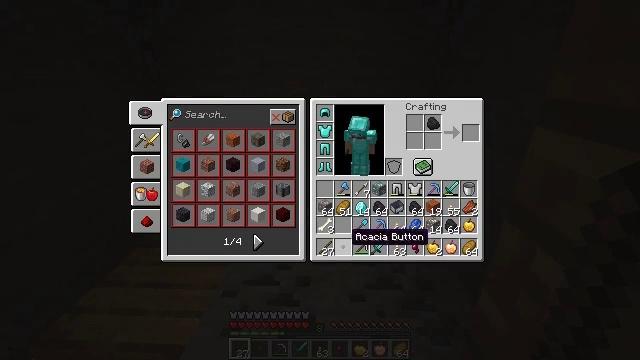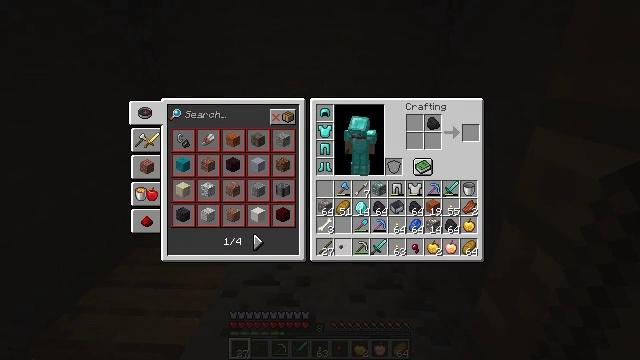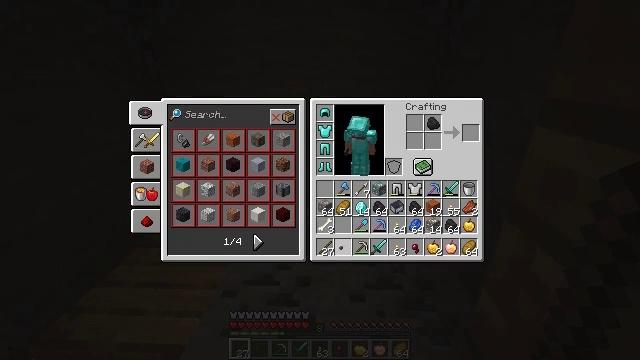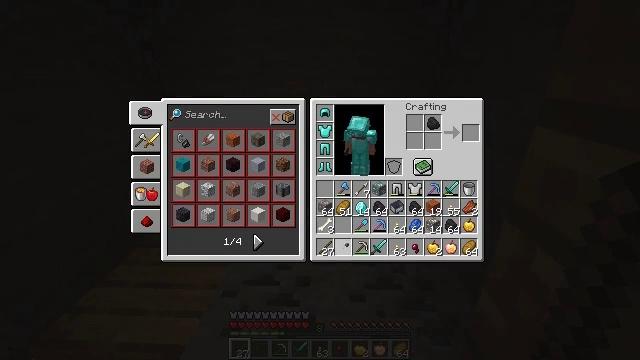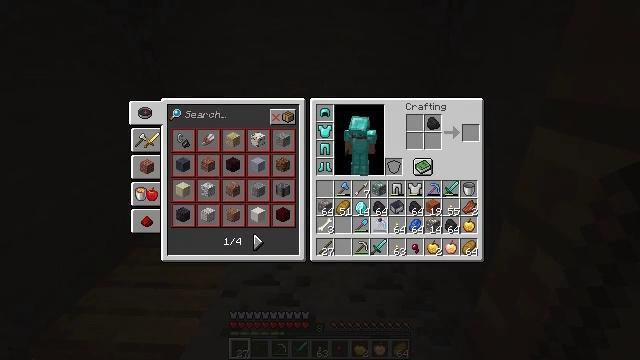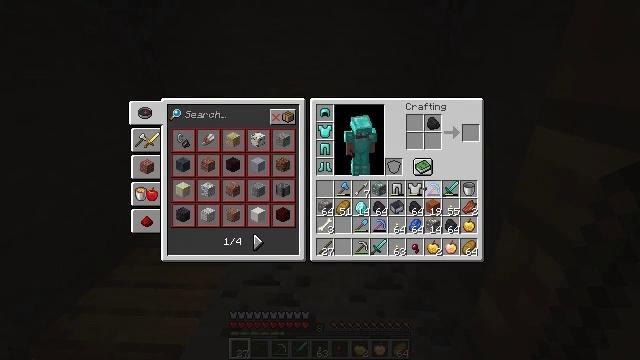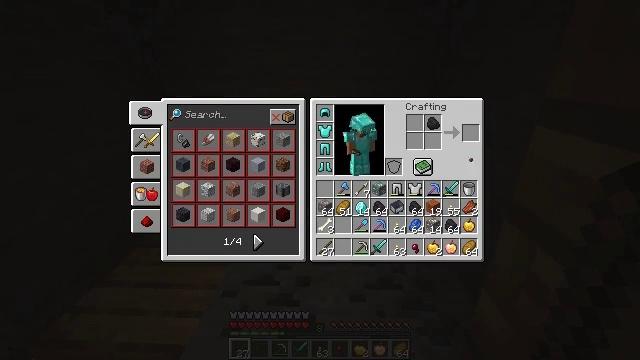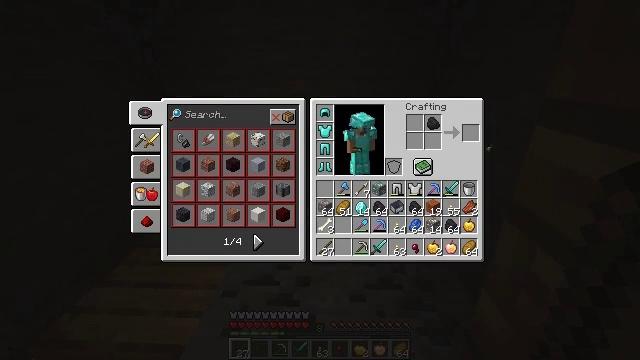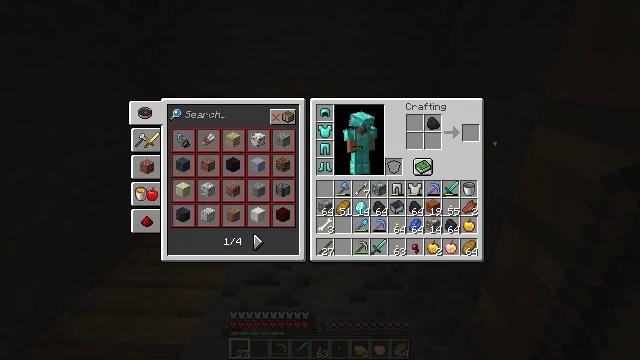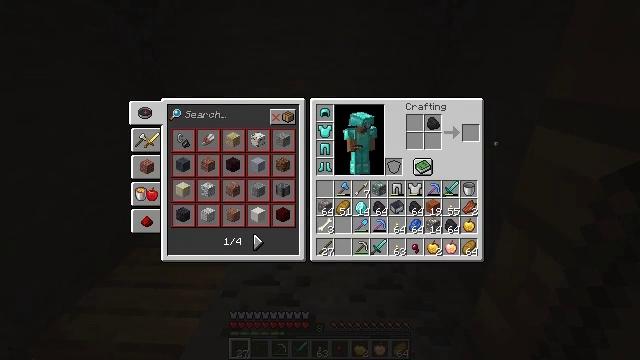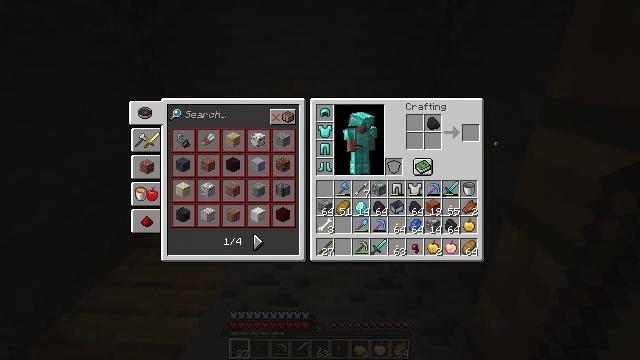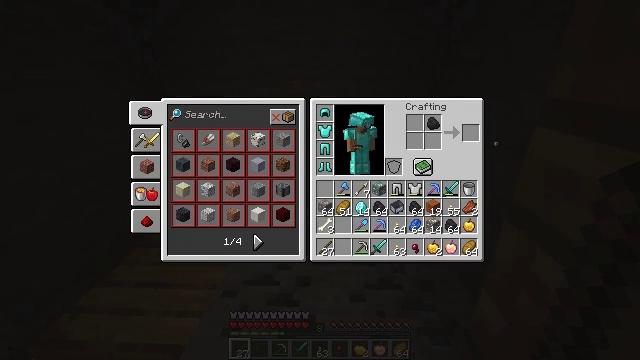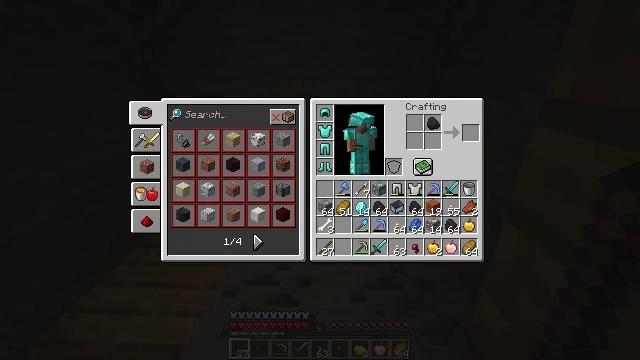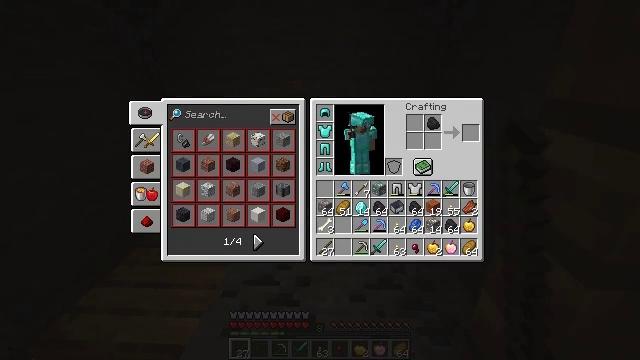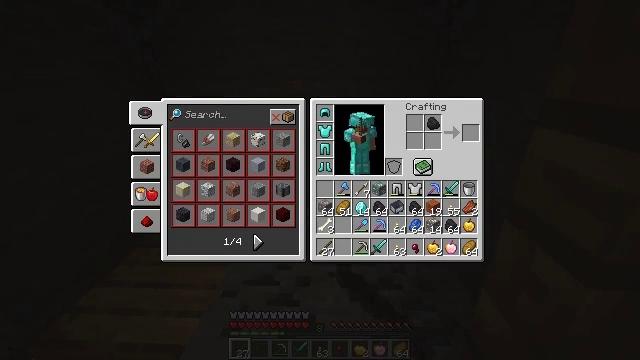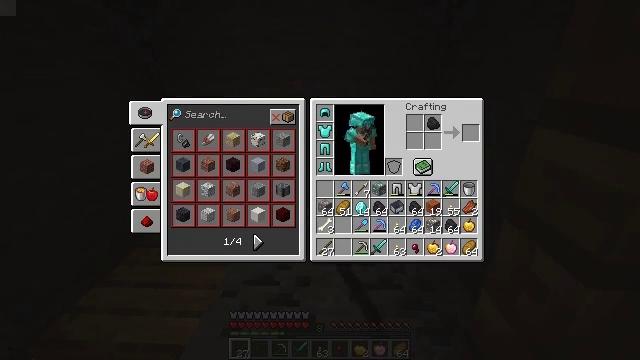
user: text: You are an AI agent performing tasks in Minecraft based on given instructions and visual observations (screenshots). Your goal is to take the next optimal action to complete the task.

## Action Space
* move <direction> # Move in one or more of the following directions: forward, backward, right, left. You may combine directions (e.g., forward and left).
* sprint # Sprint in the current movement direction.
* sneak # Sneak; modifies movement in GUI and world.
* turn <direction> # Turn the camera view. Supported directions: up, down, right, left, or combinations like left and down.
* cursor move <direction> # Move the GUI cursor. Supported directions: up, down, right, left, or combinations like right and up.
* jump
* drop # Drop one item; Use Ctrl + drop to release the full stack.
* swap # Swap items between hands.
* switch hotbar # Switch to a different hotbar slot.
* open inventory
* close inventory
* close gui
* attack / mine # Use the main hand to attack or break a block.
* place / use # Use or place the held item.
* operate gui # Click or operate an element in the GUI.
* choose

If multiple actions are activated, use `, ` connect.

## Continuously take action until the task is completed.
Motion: motion action
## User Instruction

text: Remove an acacia button from the inventory.
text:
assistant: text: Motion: operate gui
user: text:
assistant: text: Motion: operate gui
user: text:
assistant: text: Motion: operate gui
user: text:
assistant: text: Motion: cursor move right and up
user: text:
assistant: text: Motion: cursor move right and up
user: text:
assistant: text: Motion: cursor move right and up
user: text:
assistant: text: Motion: cursor move right and up
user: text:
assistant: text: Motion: no_op
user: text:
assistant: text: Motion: operate gui
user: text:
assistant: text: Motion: operate gui
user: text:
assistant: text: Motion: operate gui
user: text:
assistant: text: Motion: no_op
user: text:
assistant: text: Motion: no_op
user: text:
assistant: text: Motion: cursor move left
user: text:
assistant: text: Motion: cursor move left and down
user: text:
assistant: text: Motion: cursor move left and down
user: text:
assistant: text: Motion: no_op